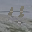
Label: 4